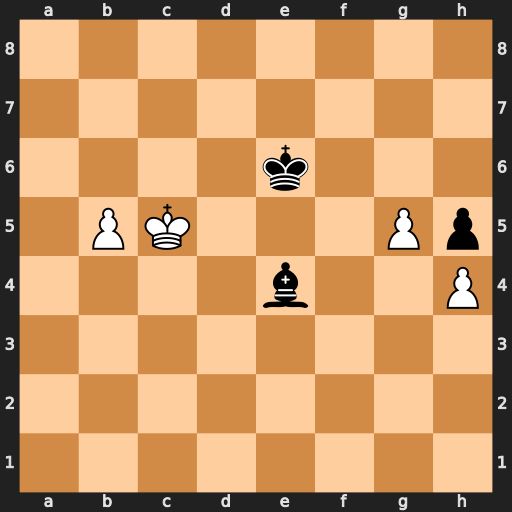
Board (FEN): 8/8/4k3/1PK3Pp/4b2P/8/8/8
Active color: w
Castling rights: -
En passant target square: -
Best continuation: Kb6 Kd7 Ka7